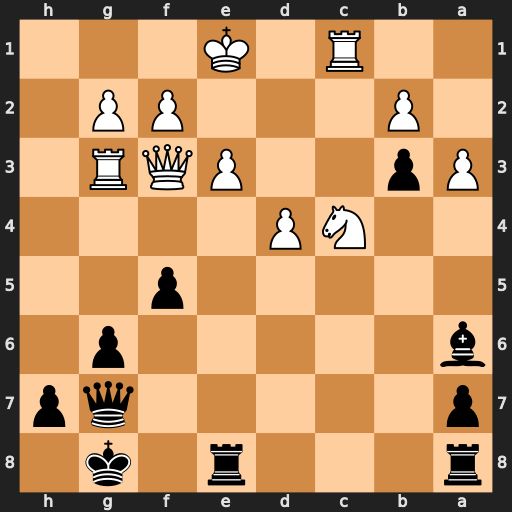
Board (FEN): r3r1k1/p5qp/b5p1/5p2/2NP4/Pp2PQR1/1P3PP1/2R1K3
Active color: b
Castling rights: -
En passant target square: -
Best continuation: Rac8 Qd5+ Kh8